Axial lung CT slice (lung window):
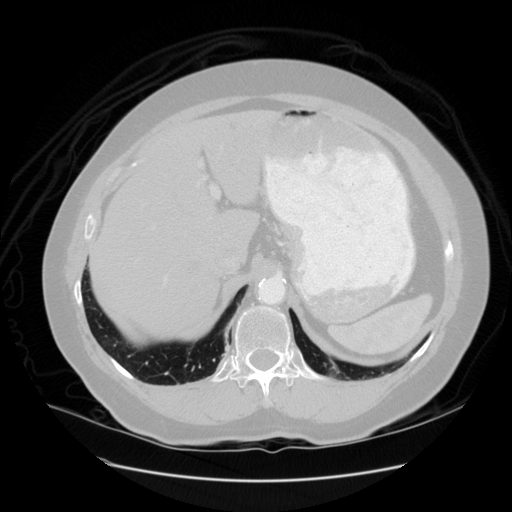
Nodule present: no